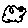
Label: cloud